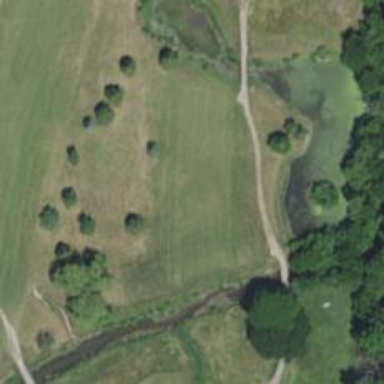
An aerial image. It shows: Golf hole.